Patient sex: M
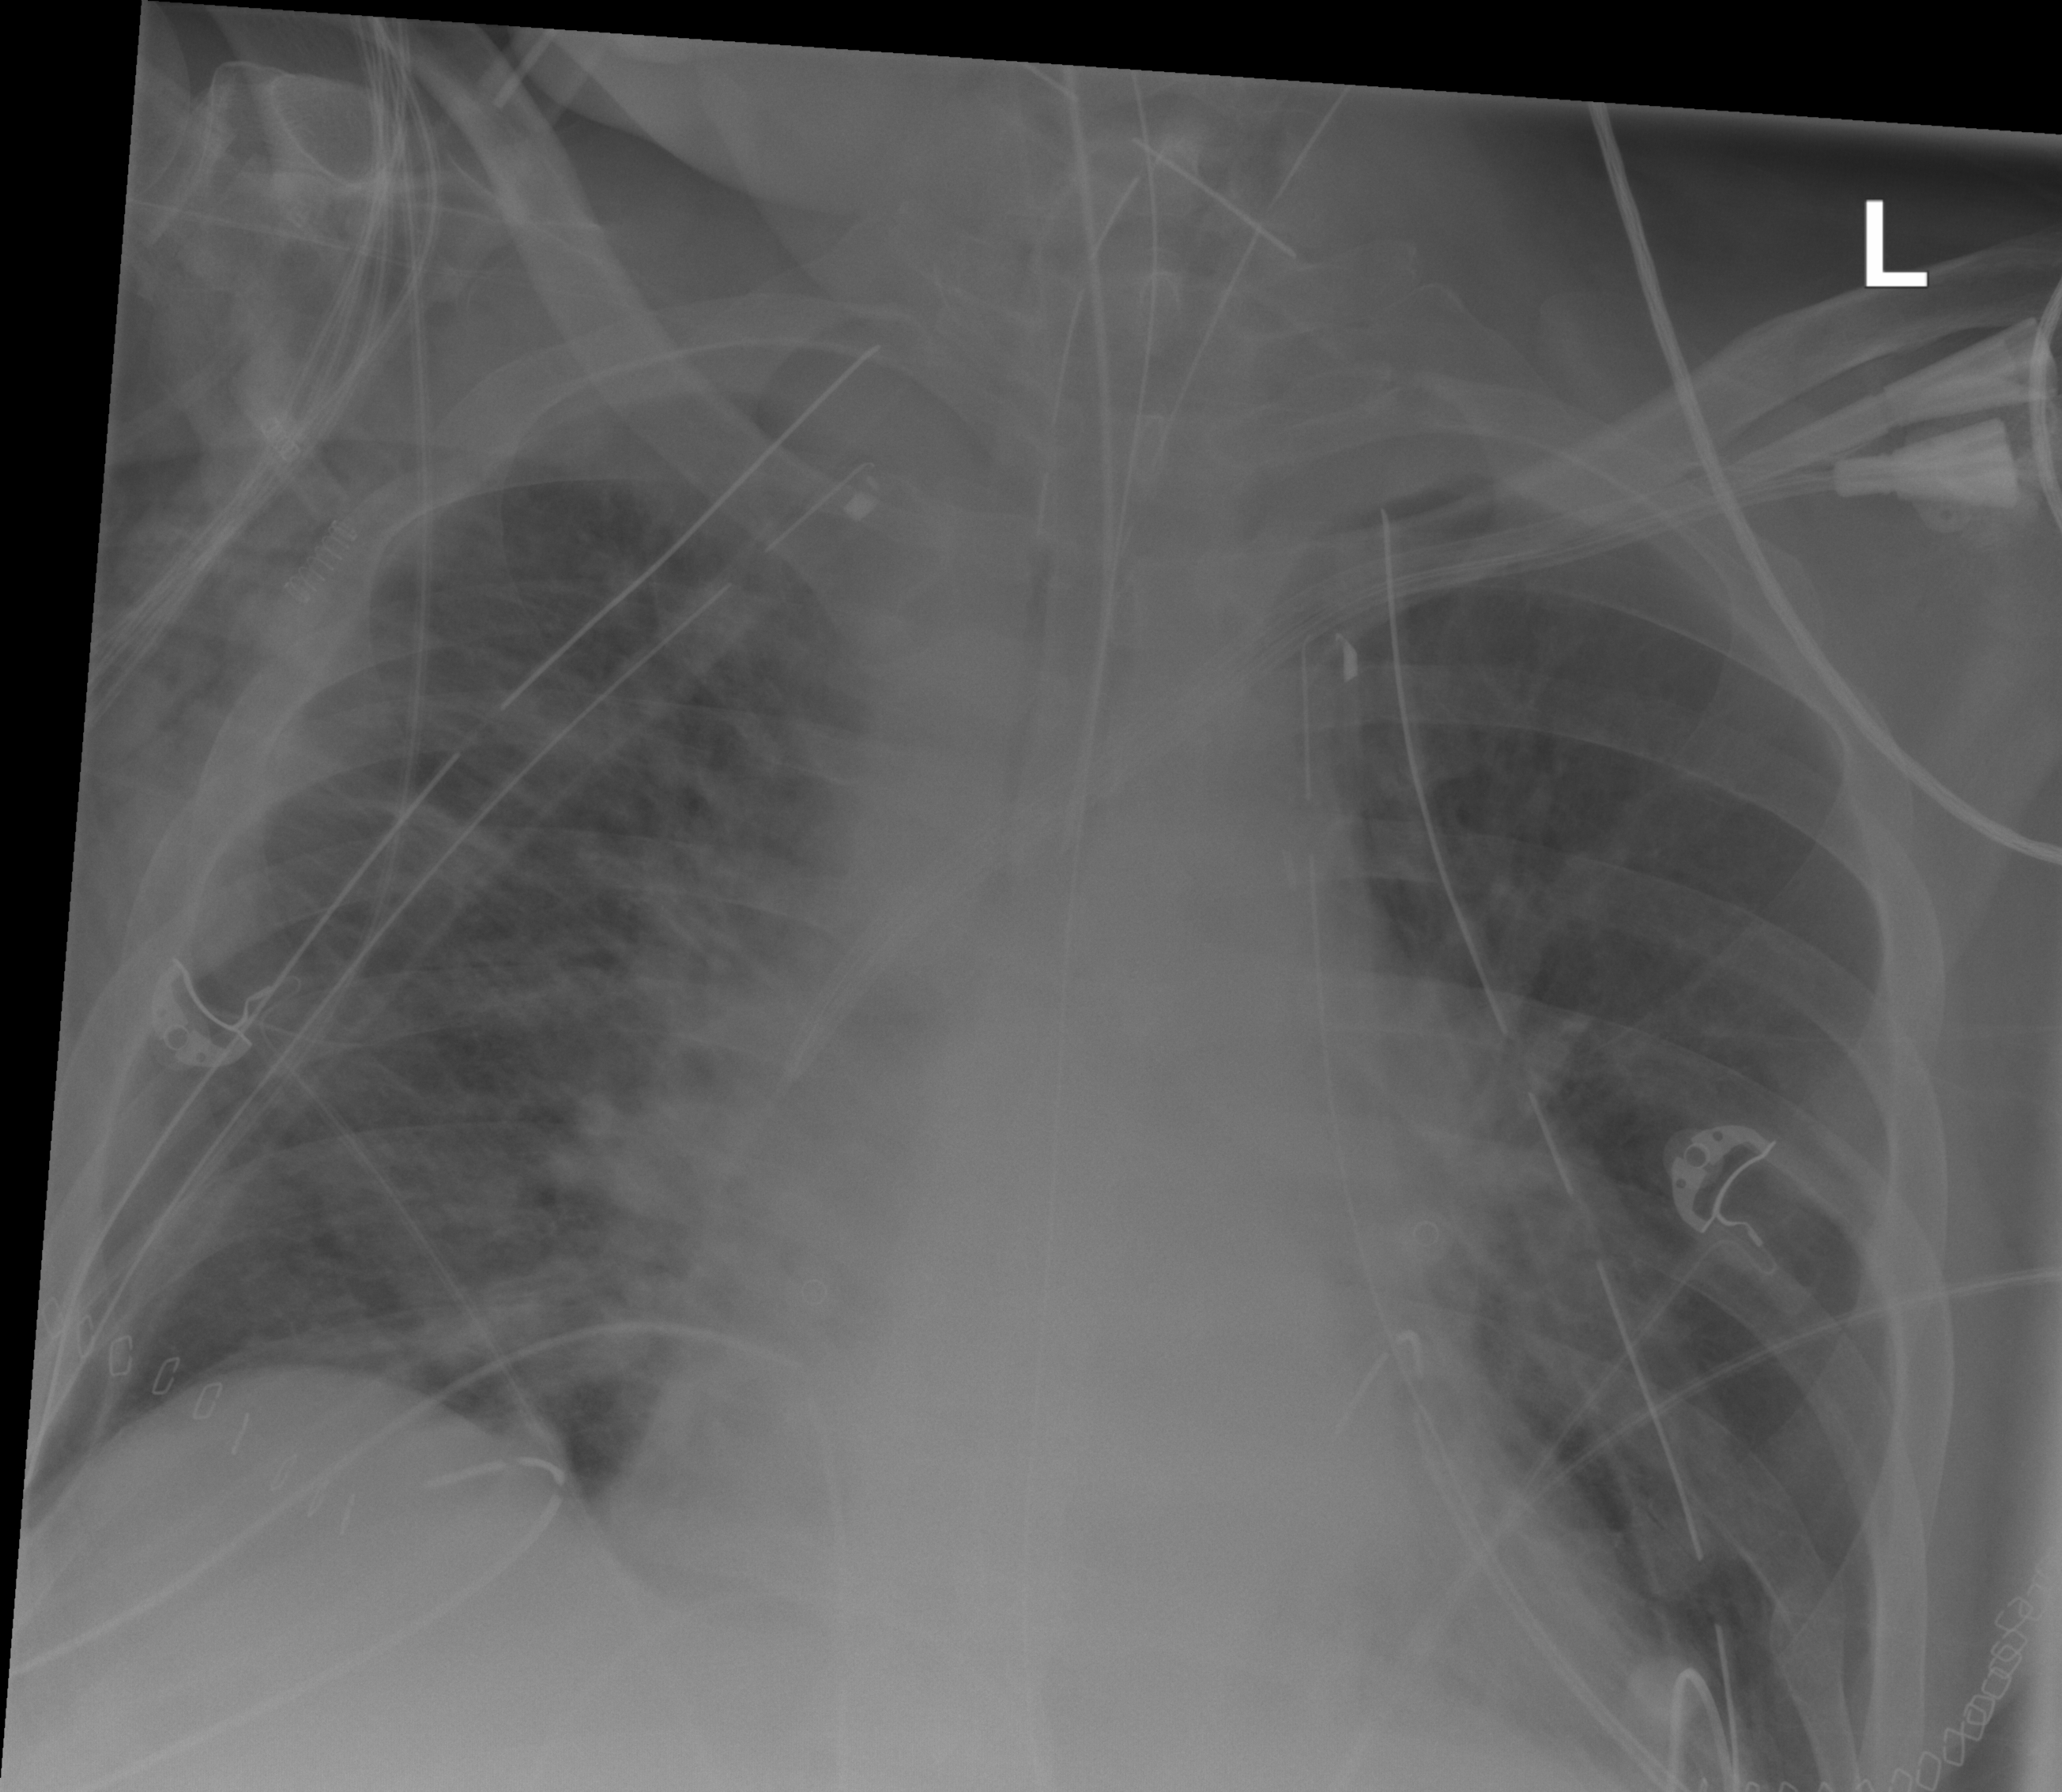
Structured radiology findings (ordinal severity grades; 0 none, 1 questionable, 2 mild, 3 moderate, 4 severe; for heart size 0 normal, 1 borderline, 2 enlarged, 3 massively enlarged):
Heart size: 1
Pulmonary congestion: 2
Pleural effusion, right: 0
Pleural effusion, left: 0
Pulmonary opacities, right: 2
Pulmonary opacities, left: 0
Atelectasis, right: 0
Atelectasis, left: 0